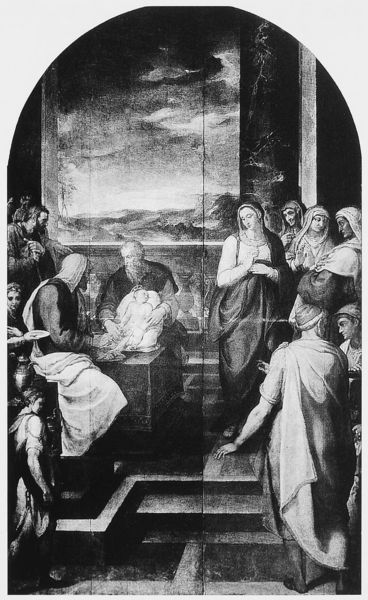
Titel: Beschneidung Christi
Künstler: Girolamo Muziano
Standort: Rom, Il Gesù, Casa Professa (EU - I - Latium)
Schlagwörter: dunkel, gemälde, himmel, mann, wolken, frauen, menschen, fenster, frau, grau, kopfbedeckungen, männer, schwarz, säule, weiss, zeichnung, bart, bärte, bibel, täufer, tücher, gewänder, kind, personen, rückenansicht, treppe, stufen, freude, schwarz-weiß, scharz, altar, jesus, taufe, maria, altarbild, krippe, schwar-weiß, ueichnung